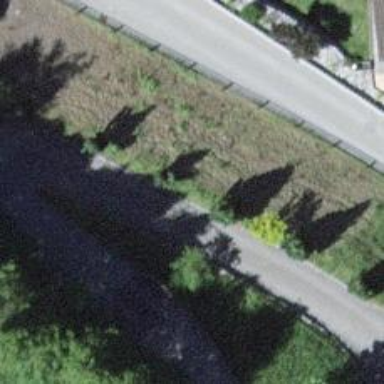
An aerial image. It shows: Paved driveway designated as service road.